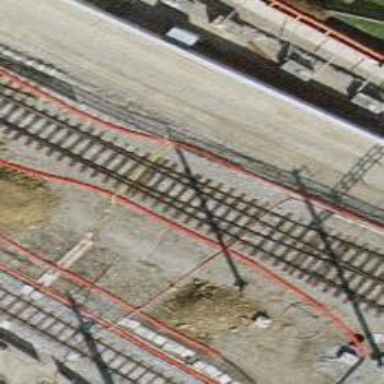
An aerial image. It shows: Single-track electrified railway with contact line.